Question: I have just received the following design for a project, for an image grid gallery, with dynamic width & height images (user submitted images). (Screenshot at the end of post)
I have tried <URL>, but each has their limitation.
- -
i came across, <URL>, which is almost perfect and i will probably end up using it, unless there's something that fixes my needs exactly. Therefore my question still remains the same...
Is there any javascript (preferably jQuery) script that can generate a completely dynamic mosaic (in respect to image size), like the one in the screenshot below?
Thanks for any help
---

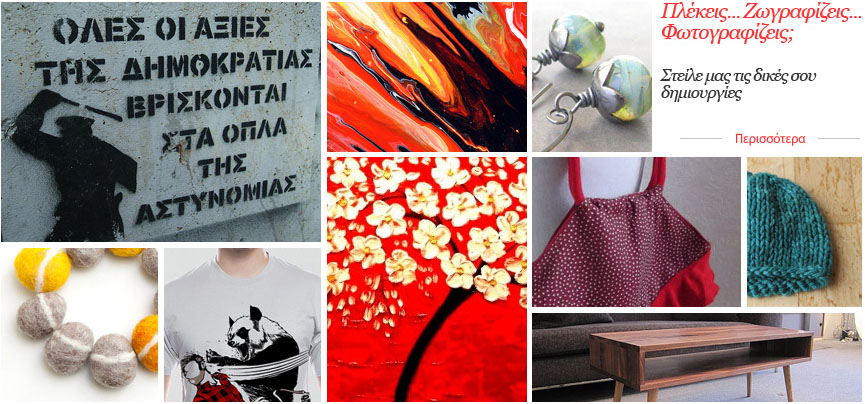
Answer: I suggest <URL>. It is a cross-browser and responsive jQuery plugin to help you create many types of grid layouts: flexible layouts, images layouts, nested grid layouts, metro style layouts, pinterest like layouts ... with nice CSS3 animation effects and call back events. Freewall is all-in-one solution for creating dynamic grid layouts for desktop, mobile, and tablet.